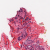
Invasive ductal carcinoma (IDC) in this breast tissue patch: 0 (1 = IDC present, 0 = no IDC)